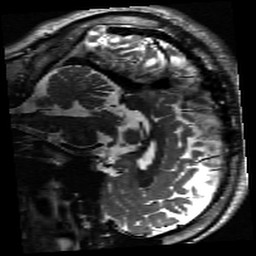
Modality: inplaneT2
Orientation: sagittal